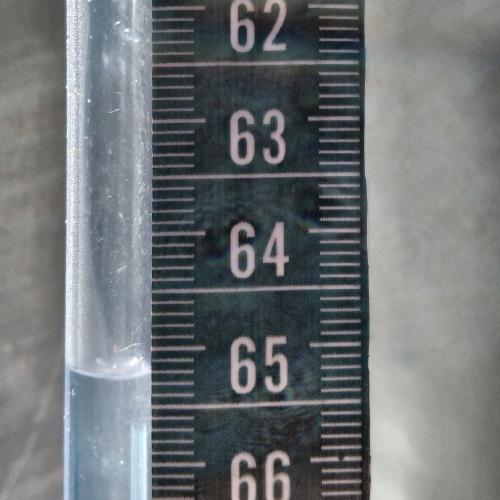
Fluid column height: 65.2 cm